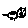
Label: cat